Question: I am using ASP.NET to provide some variables for the data that has to be added to a SQL database.
I am using 'DateTime.Now' to select the current time.
I have two pages, one is a page to insert the posts of the users. Other page is used for ajax purpose, to add some text comments to the posts.
In both page I use the same code.
But the code is executing different values. You can have a look here:

In the post the time is saved as "9/1/2013" which means 1st September, 2013! In comment it is saved as Sep 1 2013, which means the same.
how does the code know that the request is an ajax one or the post one. The post page code is wrapped in 'if(IsPost) {' however the comment is an ajax call.
What is the reason behind this?
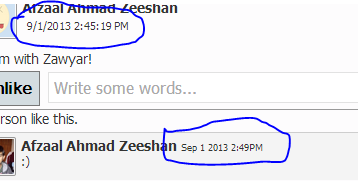
Answer: I found what the issue was.
I had set the column DataType to nvarchar(50) in the database table. After editing it to DataType DateTime I was able to get the same result. So the issue was not the Culture or DateTime. It was the DataType of the column in SQL Server Database.